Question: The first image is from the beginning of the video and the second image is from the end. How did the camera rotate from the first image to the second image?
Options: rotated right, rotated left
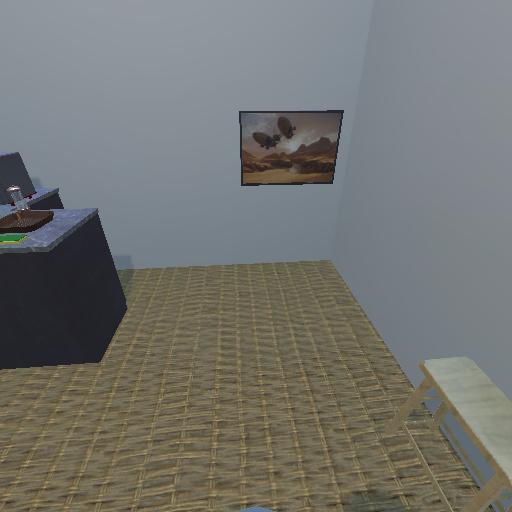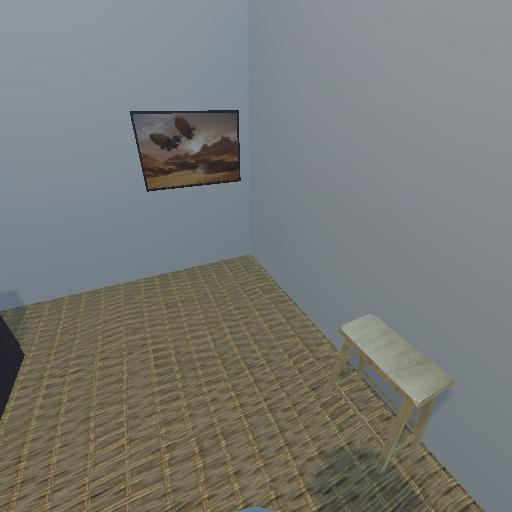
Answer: rotated right